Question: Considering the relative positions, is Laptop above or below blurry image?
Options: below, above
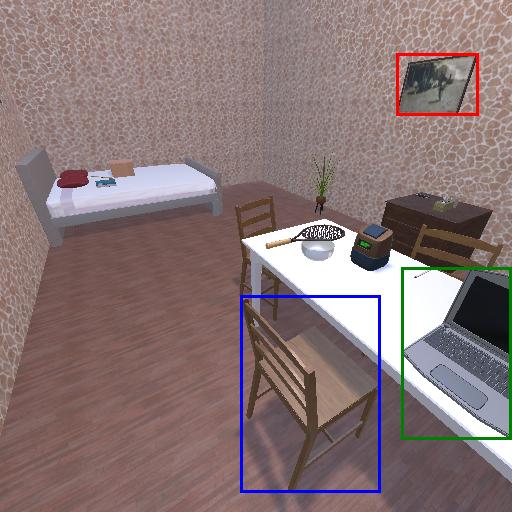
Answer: below